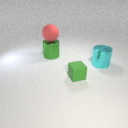
small green rubber cube to the right of large green metal cylinder